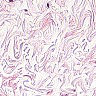
Metastatic tissue present: no